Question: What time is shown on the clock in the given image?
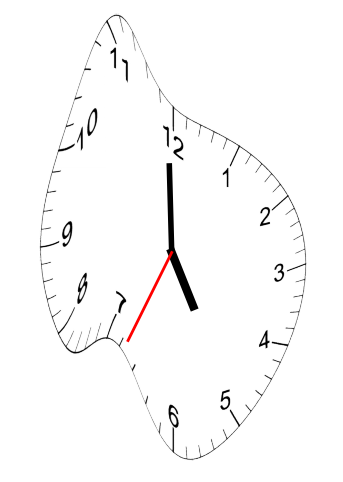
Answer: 04:59:34